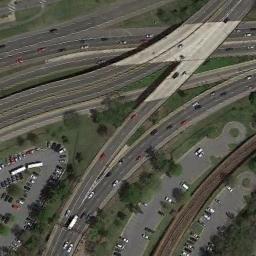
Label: overpass